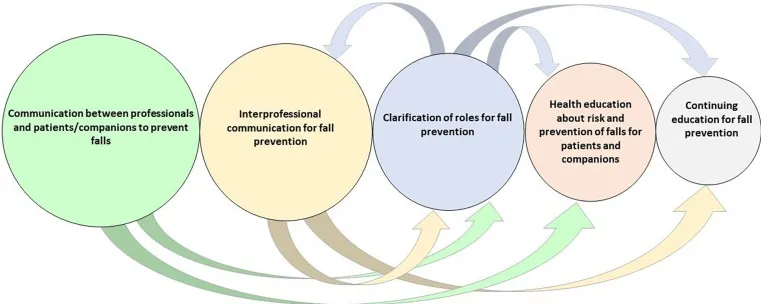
Categories constructed from the analysis of the empirical material and the relationship between them signaled by arrows.
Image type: chart (chart)